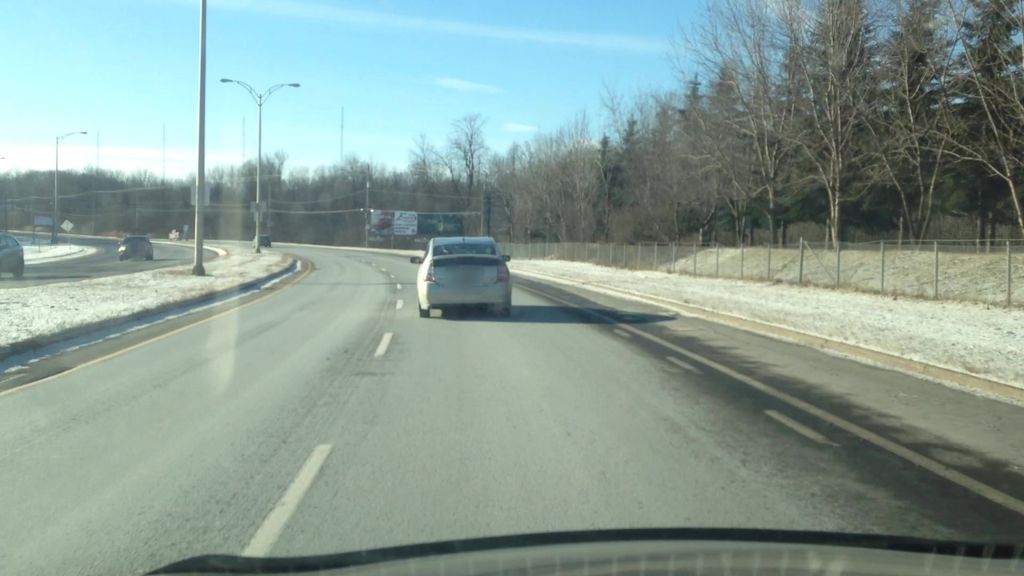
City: montreal